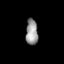
Tissue: lung
Cell type: Epithelial cells
Senescence score: 0.2362
Nuclear area (px): 309
Mean DAPI intensity: 149.647